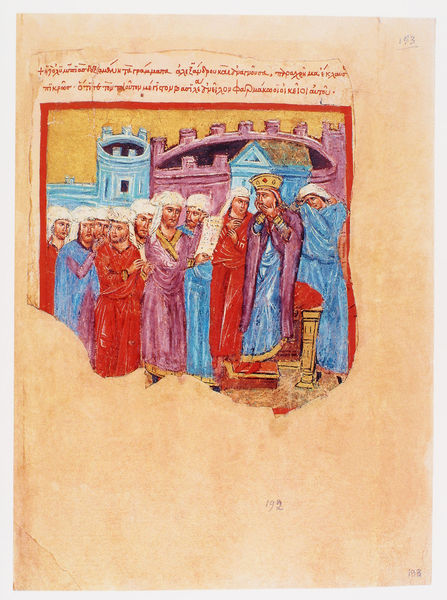
Titel: Der griechische Alexanderroman
Institution: Venedig, Hellenic Institute Codex Gr. 5
Schlagwörter: blau, weiß, frauen, menschen, stadt, bunt, männer, rot, architektur, rahmen, bild, gelehrte, hände, gold, mantel, gewänder, krone, turm, farbig, schrift, papier, farben, mauer, lila, figuren, könig, thron, kopftuch, stufe, zinnen, buch, burg, festung, seite, text, fragment, arabisch, griechisch, mittelalter, krönung, zerstört, schriftrolle, zeilen, urkunde, jünger, turban, miniatur, turbane, zinne, unvollständig, abendland, buchmalerei, morgenland, lilla, sakralkunst, expressivität, übersetzung, alexanderroman, expresivität